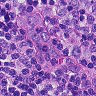
Metastatic tissue present: no